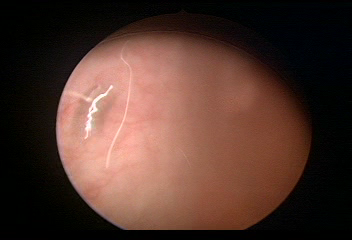
Modality: WLC
Class: Normal mucosa
Bladder cancer association: No